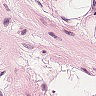
Metastatic tissue present: no